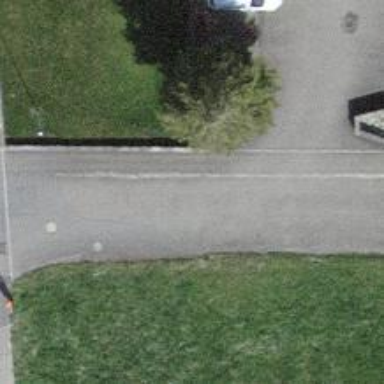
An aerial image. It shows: Sidewalk along the footway.